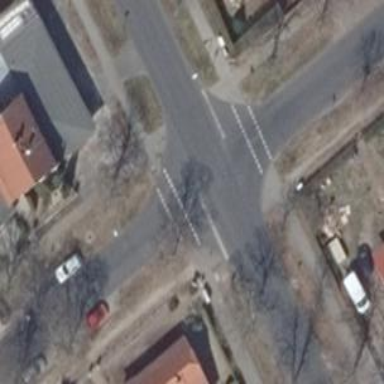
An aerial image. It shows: Uncontrolled crossing on footway.